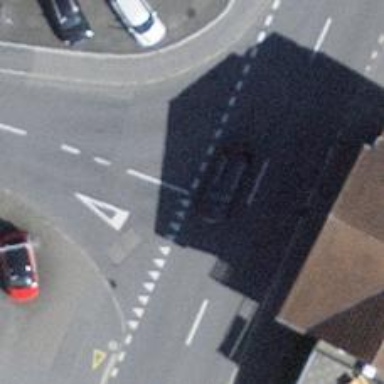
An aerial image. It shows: Road with "give way" sign.